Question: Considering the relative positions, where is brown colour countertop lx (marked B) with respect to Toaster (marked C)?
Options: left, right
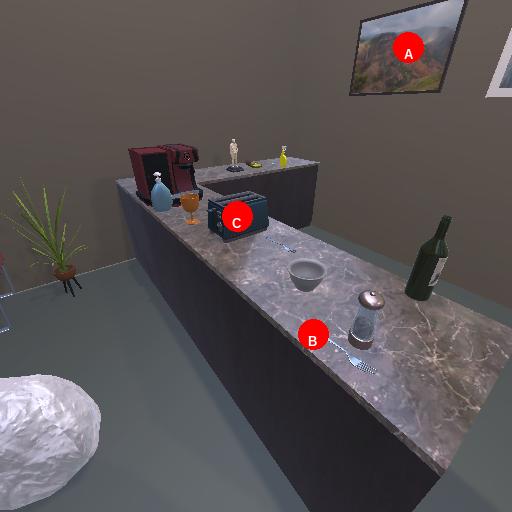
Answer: left